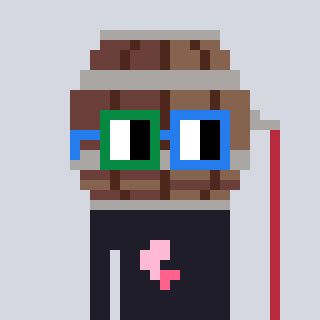
a pixel art character with square green and blue glasses, a wine barrel-shaped head and a grayscale-colored body on a cool background